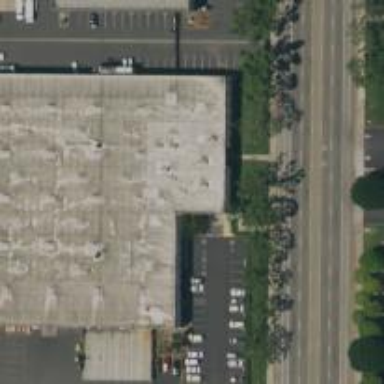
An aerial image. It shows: Warehouse.